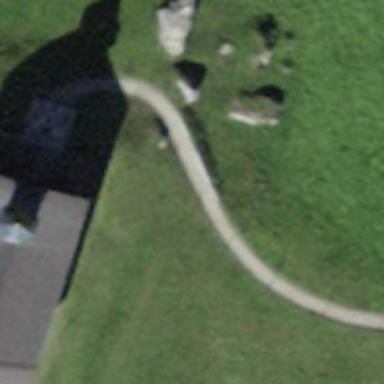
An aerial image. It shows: Footway.